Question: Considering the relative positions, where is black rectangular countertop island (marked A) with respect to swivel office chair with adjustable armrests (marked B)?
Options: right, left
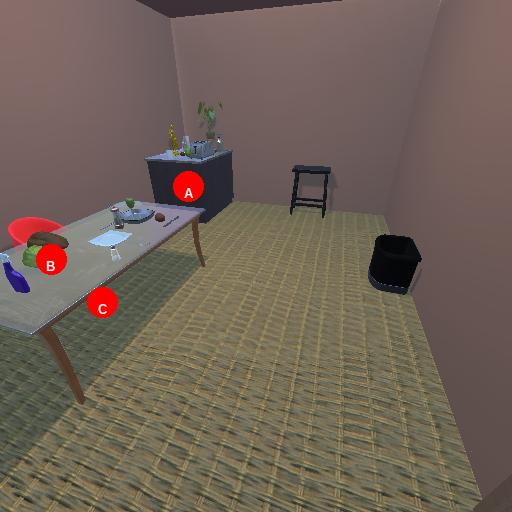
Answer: right